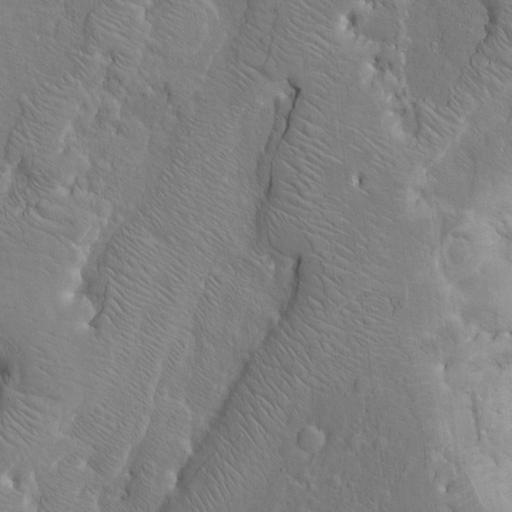
Objects detected: cone, cone